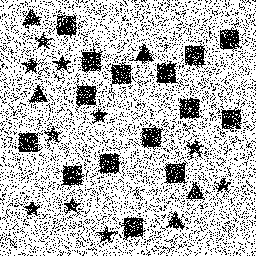
Squares: 15
Triangles: 5
Stars: 10
Total shapes: 30